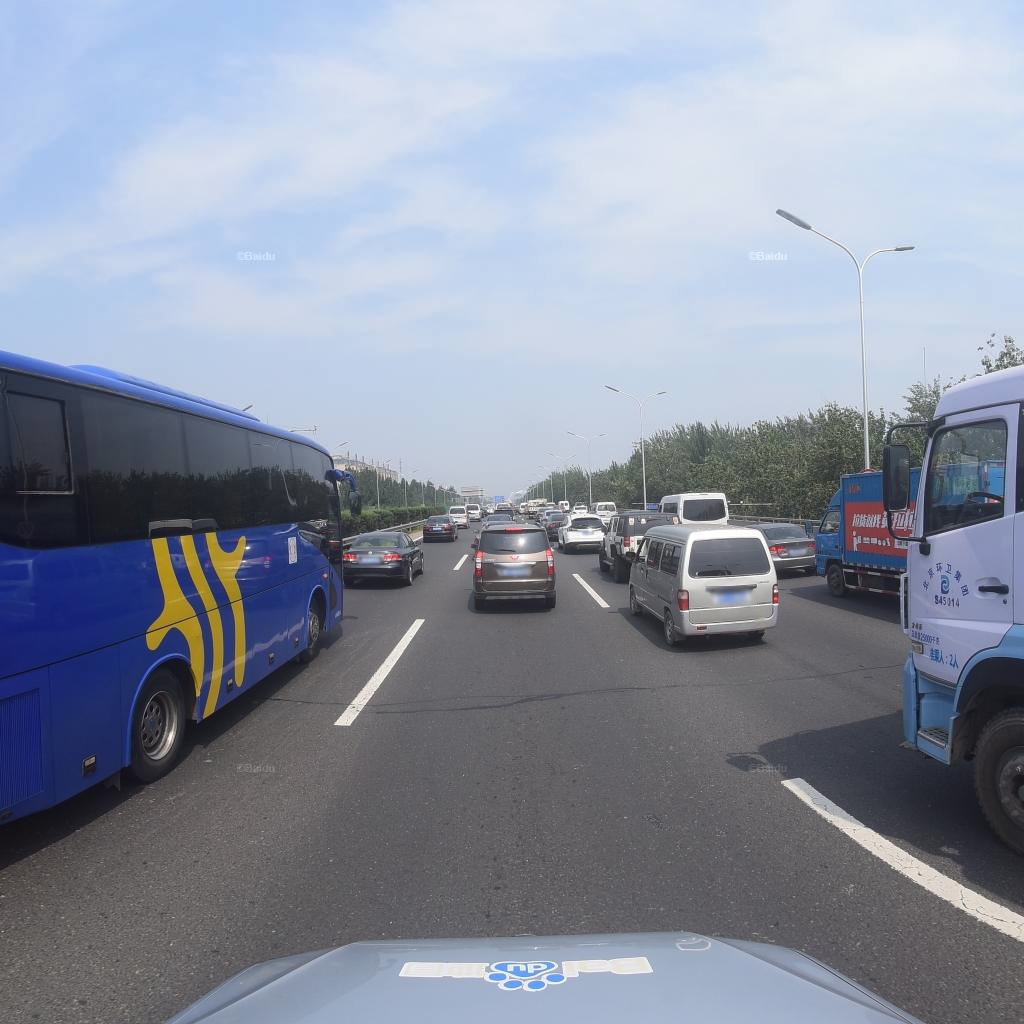
Region: Fengtai
Road damage annotations: transverse patch